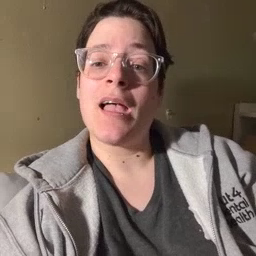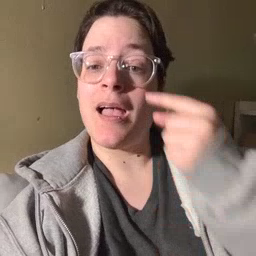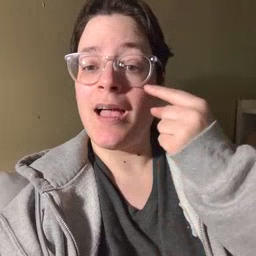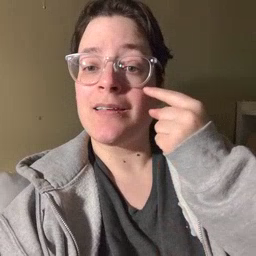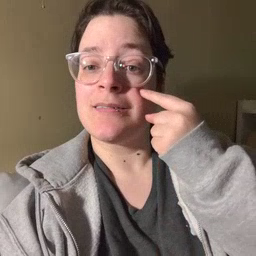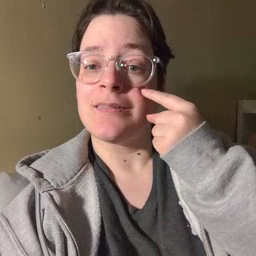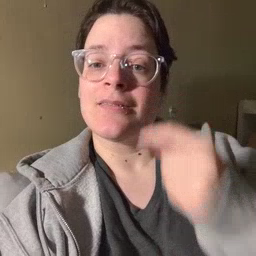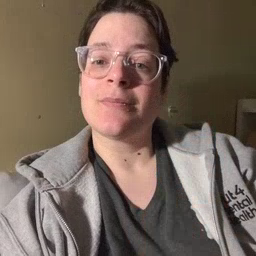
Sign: eye